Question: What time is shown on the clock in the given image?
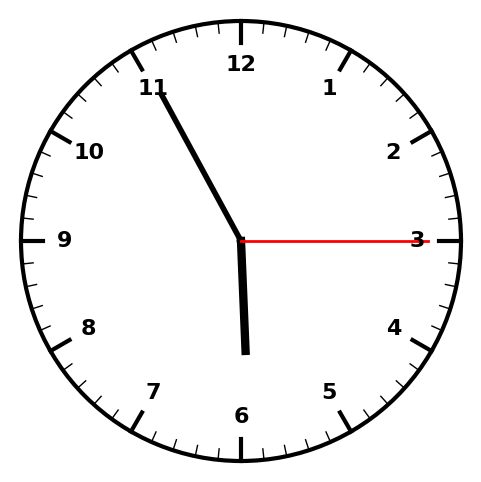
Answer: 05:55:15